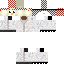
A female human skin with pale skin, wearing brown long hair dressed in a red robe top and black pants, featuring a closed mouth.